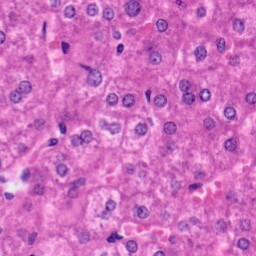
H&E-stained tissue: Liver